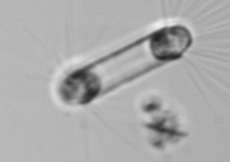
Label: Corethron_hystrix